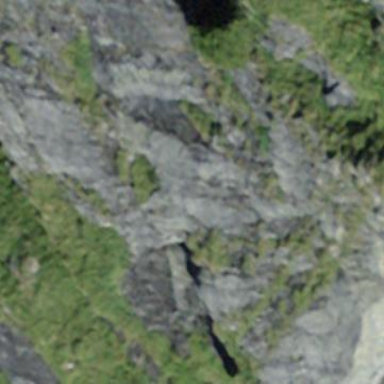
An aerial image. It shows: Landscape of bare rock.